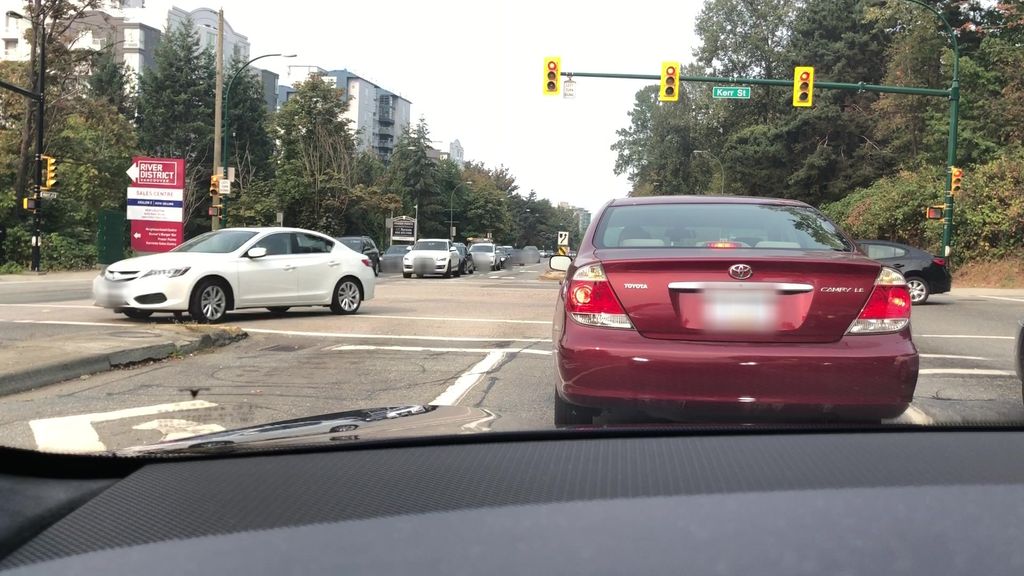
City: vancouver